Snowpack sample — Buffalo Mountain, Silverthorne, Colorado, USA (1/25/25, 10:11 AM MST)
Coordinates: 39.6222, -106.1139
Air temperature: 22 °F
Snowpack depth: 110 cm
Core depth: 30 cm
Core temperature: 42.8 °F
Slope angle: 12°, slope face: 102°
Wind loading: high
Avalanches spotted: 0
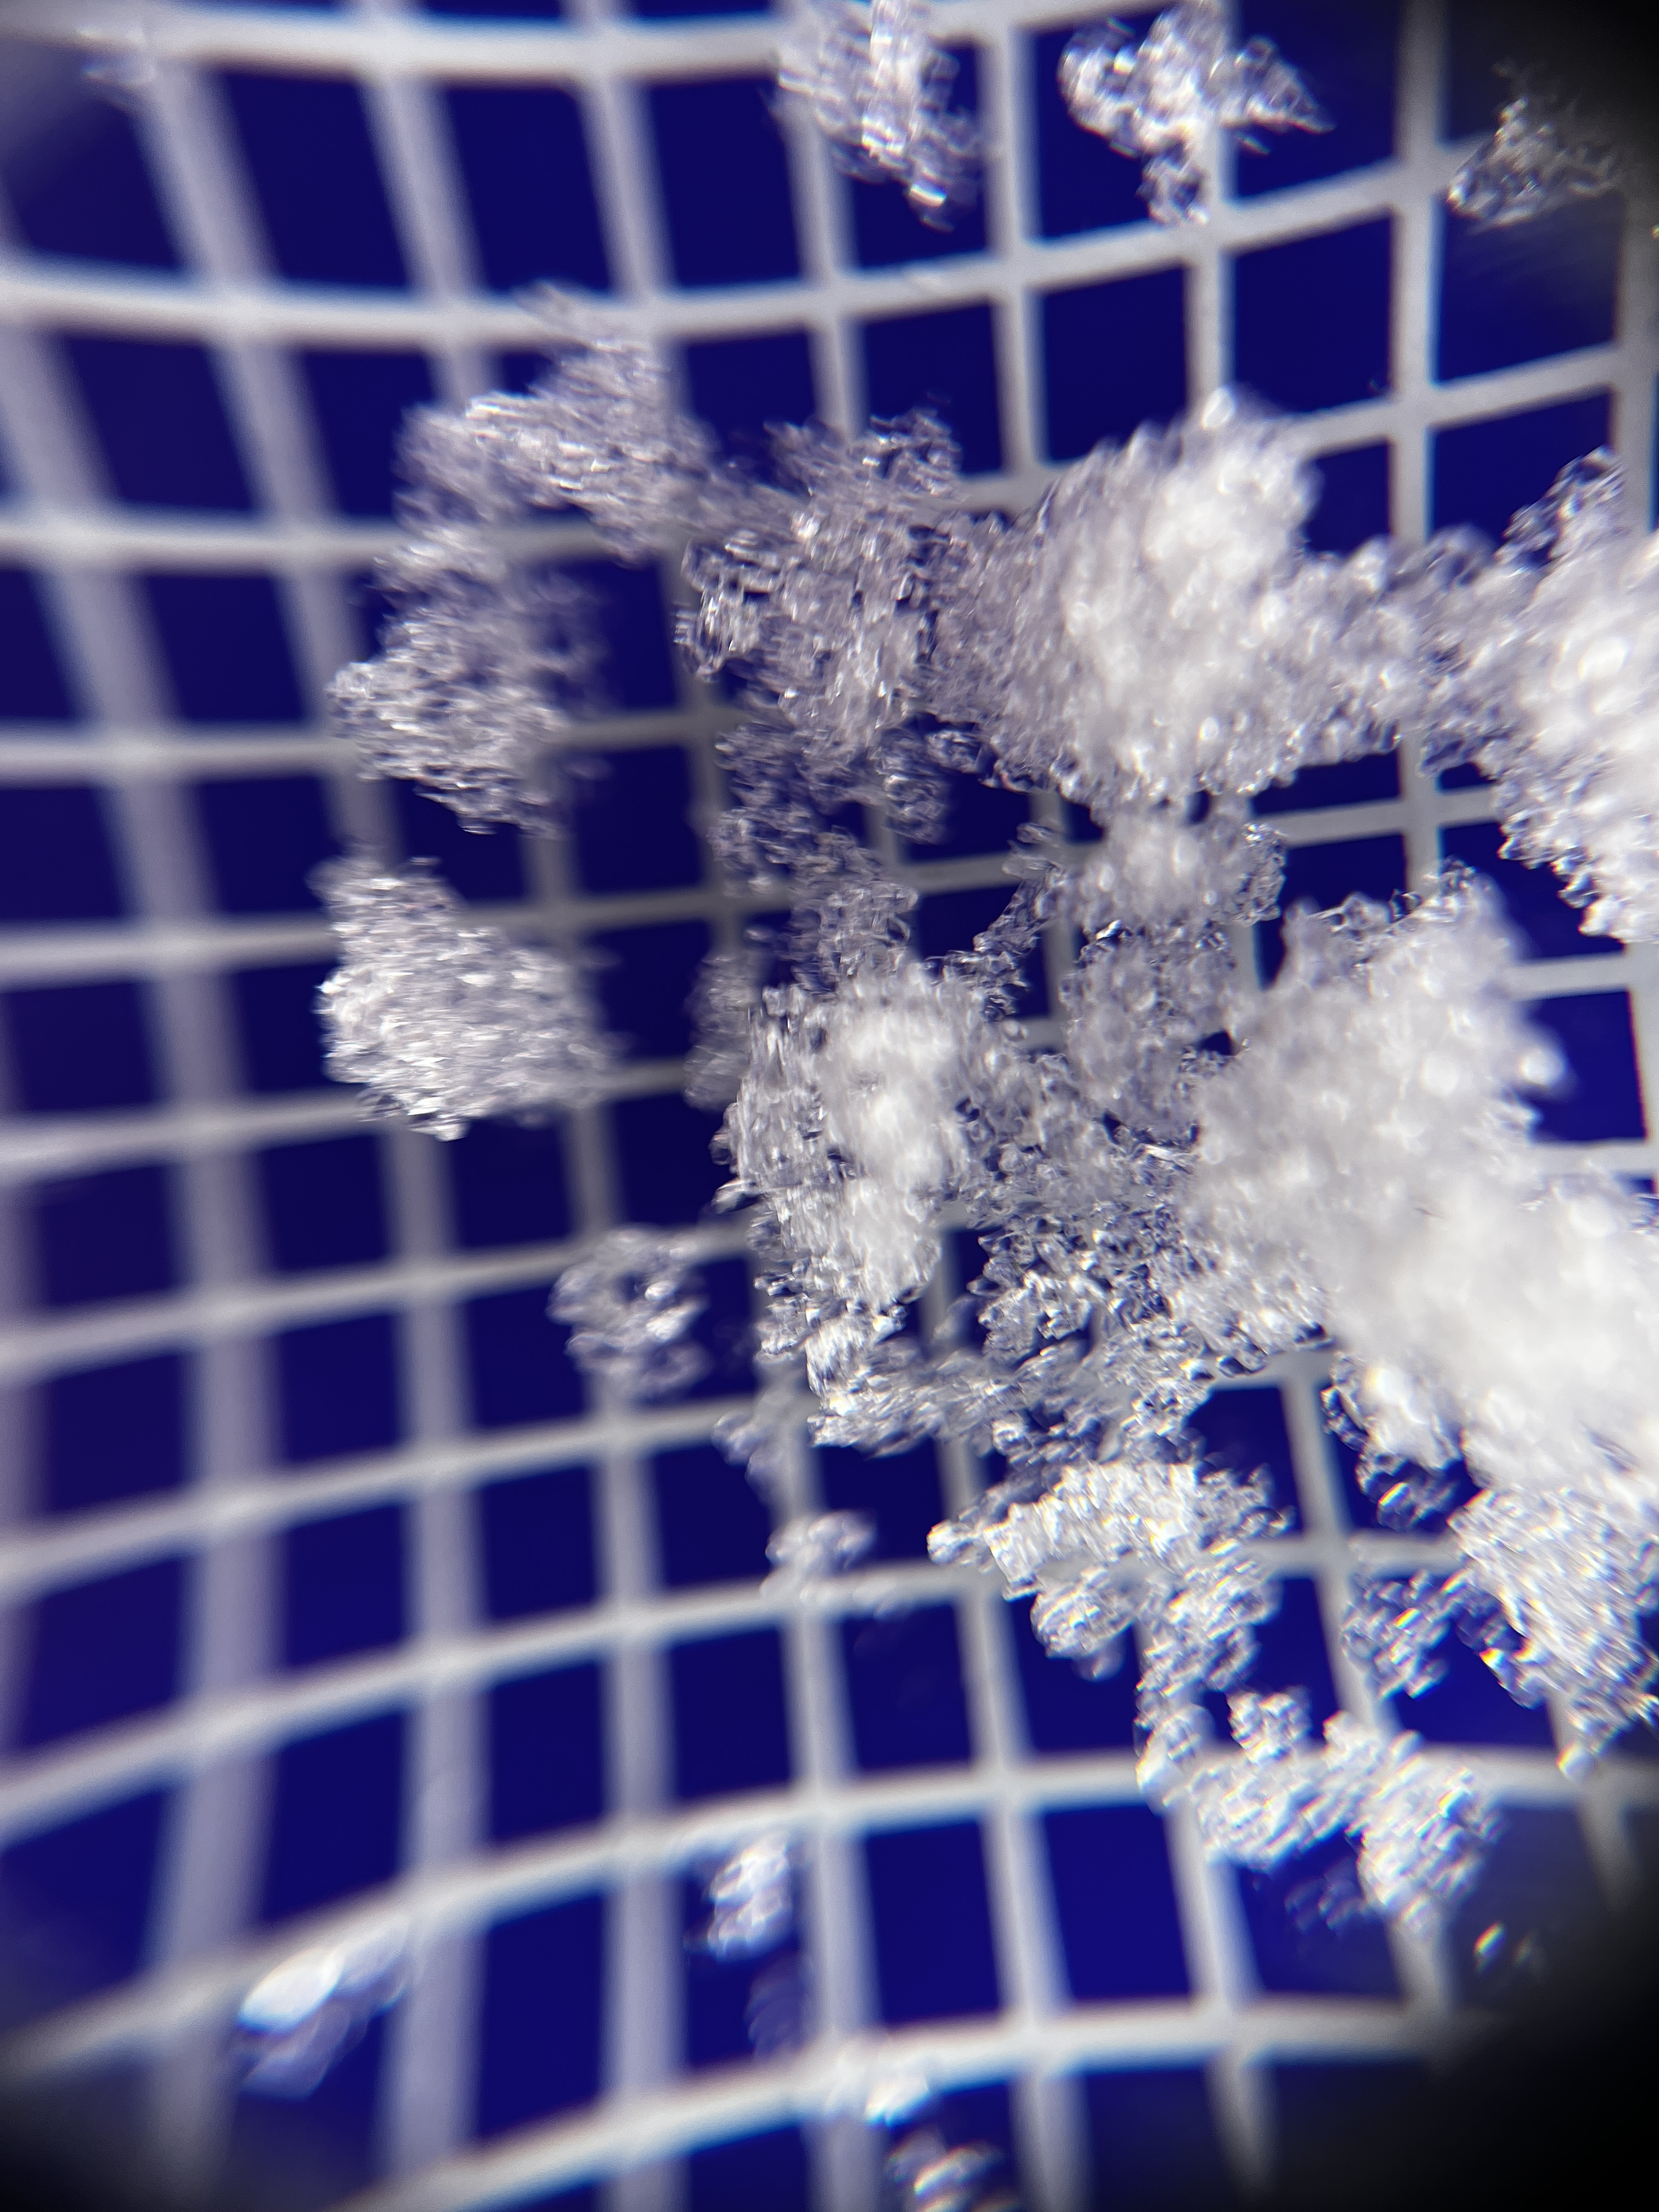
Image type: magnified_profile
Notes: No avalanches nearby, collected on the outskirts of a fire break 15 meters from the treeline, on way to Buffalo and Red Mountain